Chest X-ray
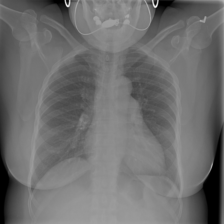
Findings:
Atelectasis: negative
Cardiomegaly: positive
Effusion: positive
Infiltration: negative
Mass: negative
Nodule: negative
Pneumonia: negative
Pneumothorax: negative
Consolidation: negative
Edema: positive
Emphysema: negative
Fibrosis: negative
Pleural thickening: negative
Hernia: negative